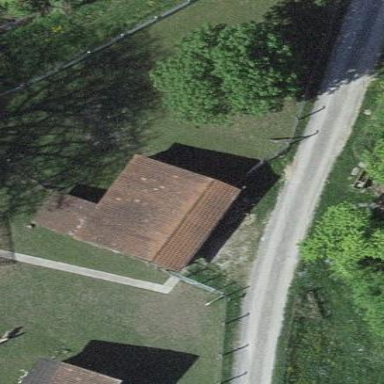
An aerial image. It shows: Rural barn.